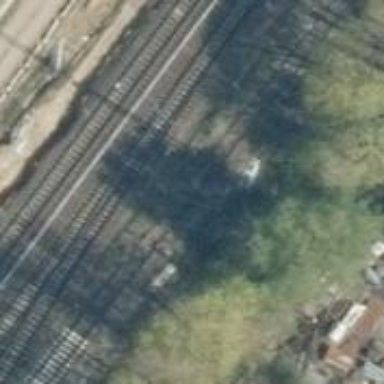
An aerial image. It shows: Railway switch.